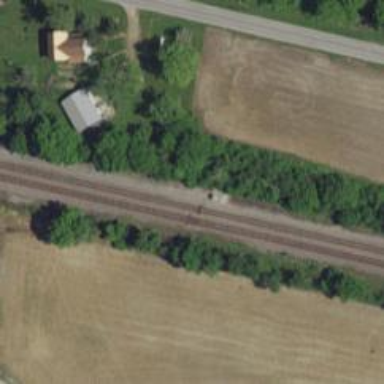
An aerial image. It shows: Railway track.